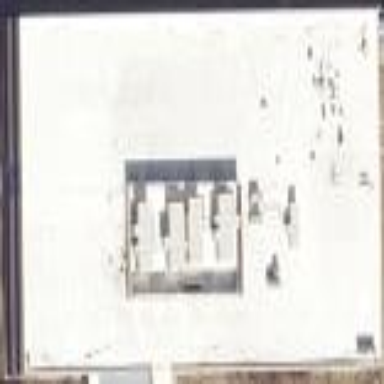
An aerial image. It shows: Commercial building.